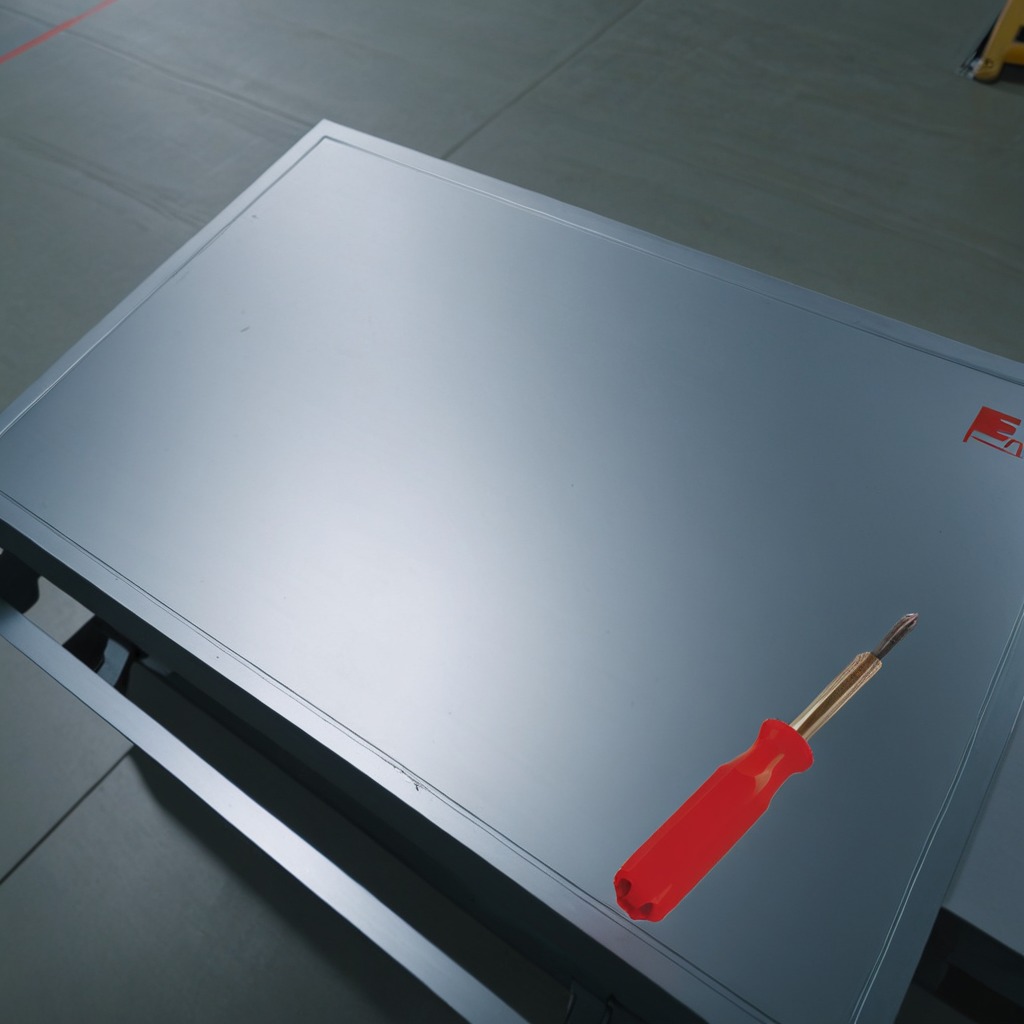
A screwdriver is lying on the toolbox surface.